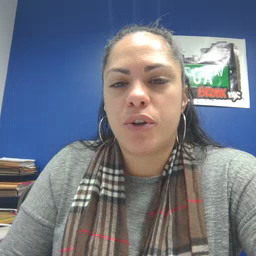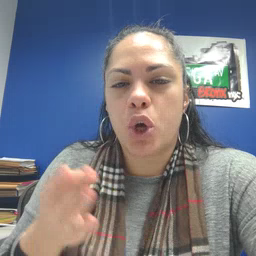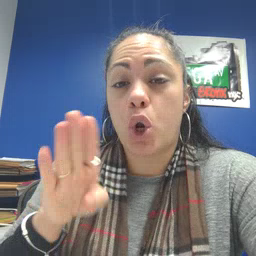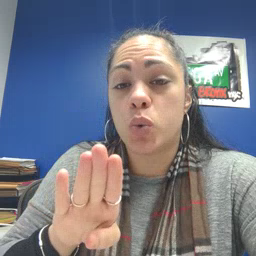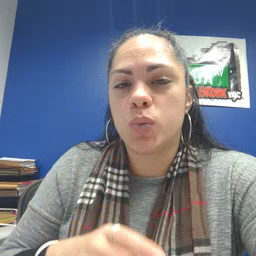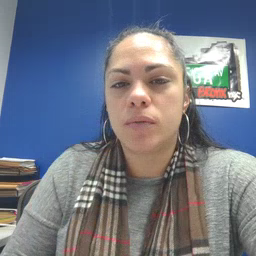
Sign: close